Interaction volume radius: 5 \u00c5
Interaction volume height: 10 \u00c5
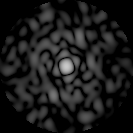
Disorder parameter: 0.8348